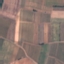
Land use / land cover: PermanentCrop